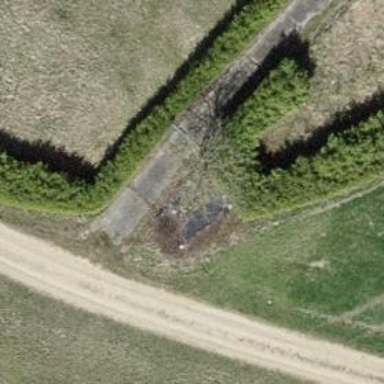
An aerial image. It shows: Hedge barrier.